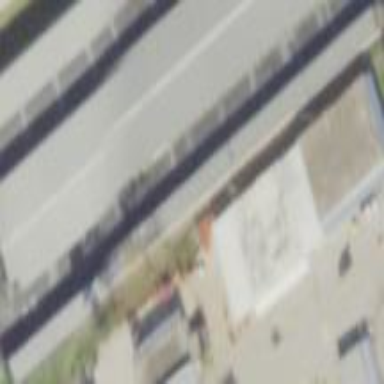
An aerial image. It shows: Building that serves as storage rental shop.